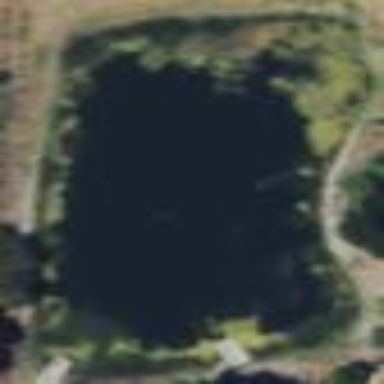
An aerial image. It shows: Pond serving as water storage reservoir.